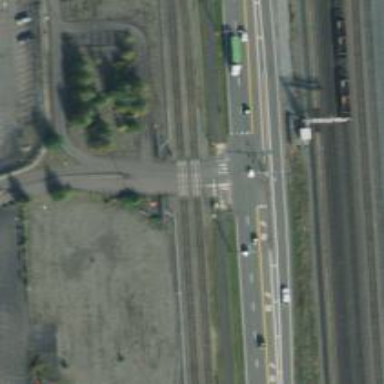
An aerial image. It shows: Railway level crossing.